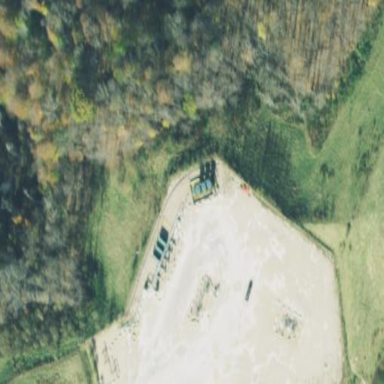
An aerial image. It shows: Industrial area dedicated to fracking.